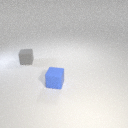
small blue rubber cube to the right of small gray rubber cube